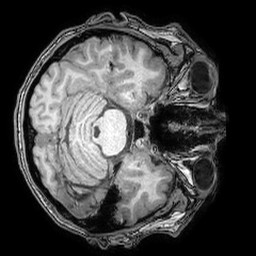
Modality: T1w
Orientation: axial
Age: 32
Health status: ill
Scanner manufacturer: philips
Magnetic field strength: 3 T
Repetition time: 0.007 s
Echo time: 0.0035 s